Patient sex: M
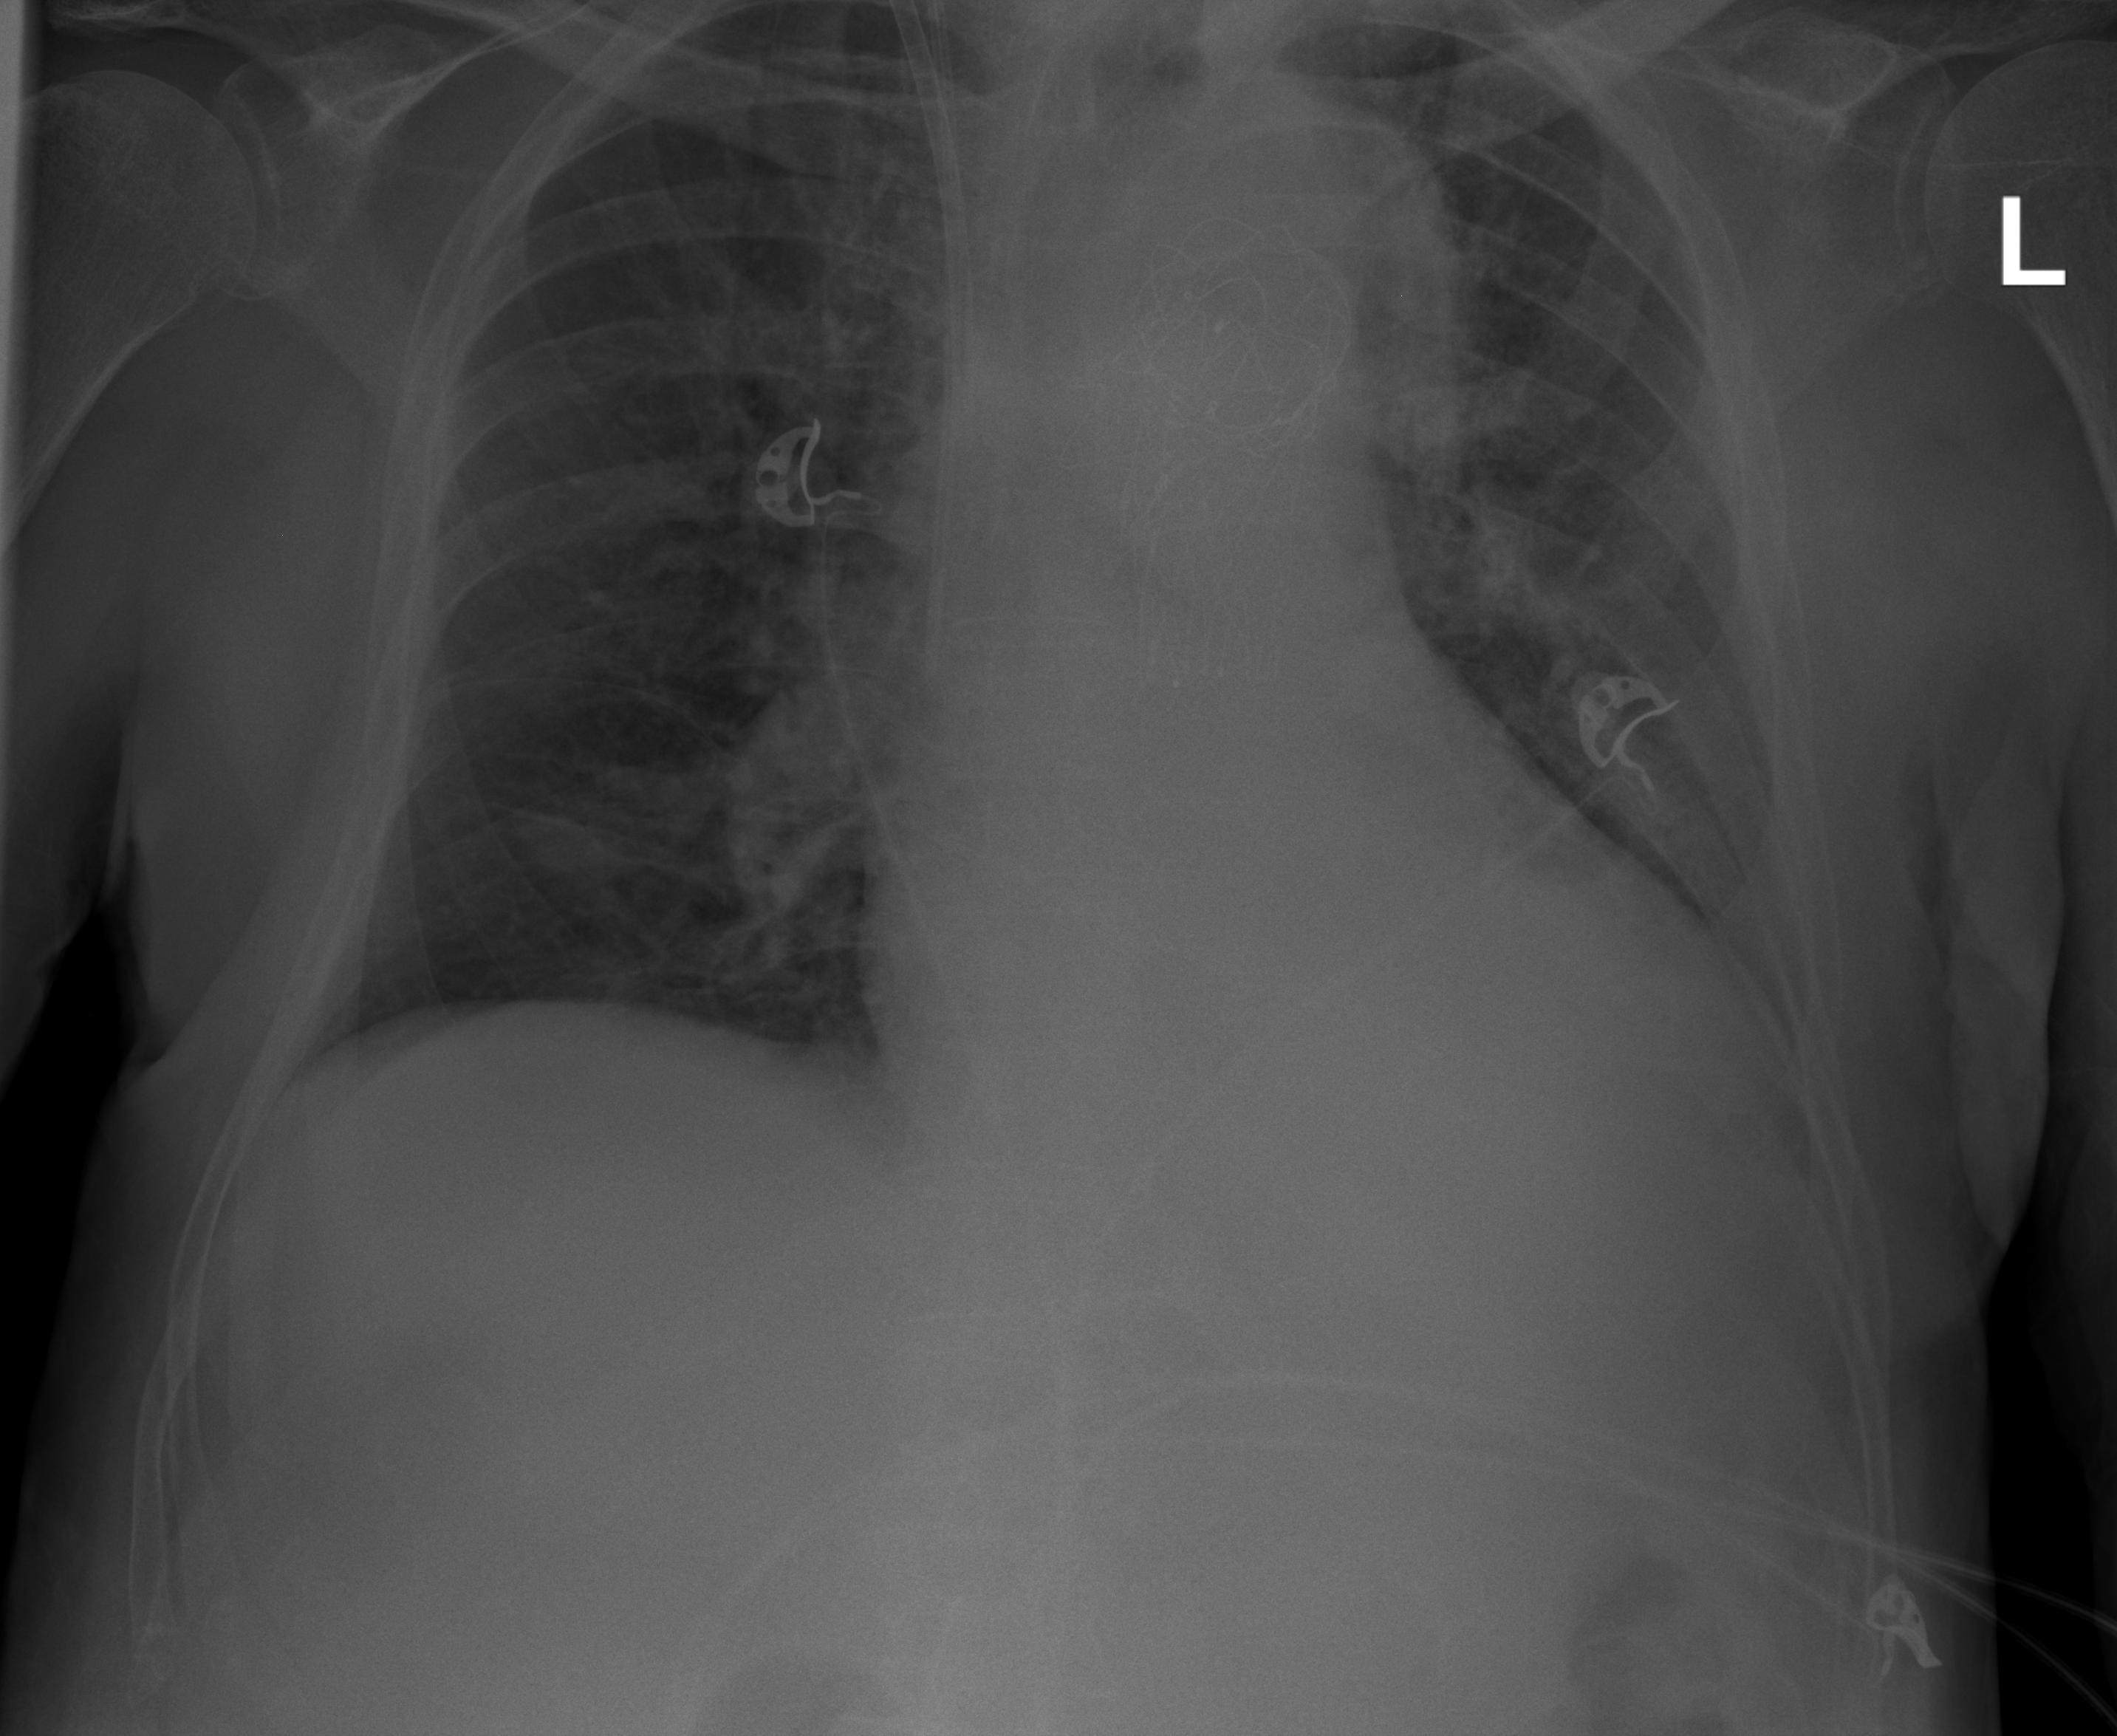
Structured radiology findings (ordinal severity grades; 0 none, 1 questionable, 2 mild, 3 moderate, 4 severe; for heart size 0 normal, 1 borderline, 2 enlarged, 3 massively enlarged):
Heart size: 2
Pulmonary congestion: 0
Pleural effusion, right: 1
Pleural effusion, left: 2
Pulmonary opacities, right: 0
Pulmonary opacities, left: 0
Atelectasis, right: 0
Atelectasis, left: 3